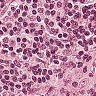
Metastatic tissue present: no